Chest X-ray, PA view. Patient: 32 years old, sex F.
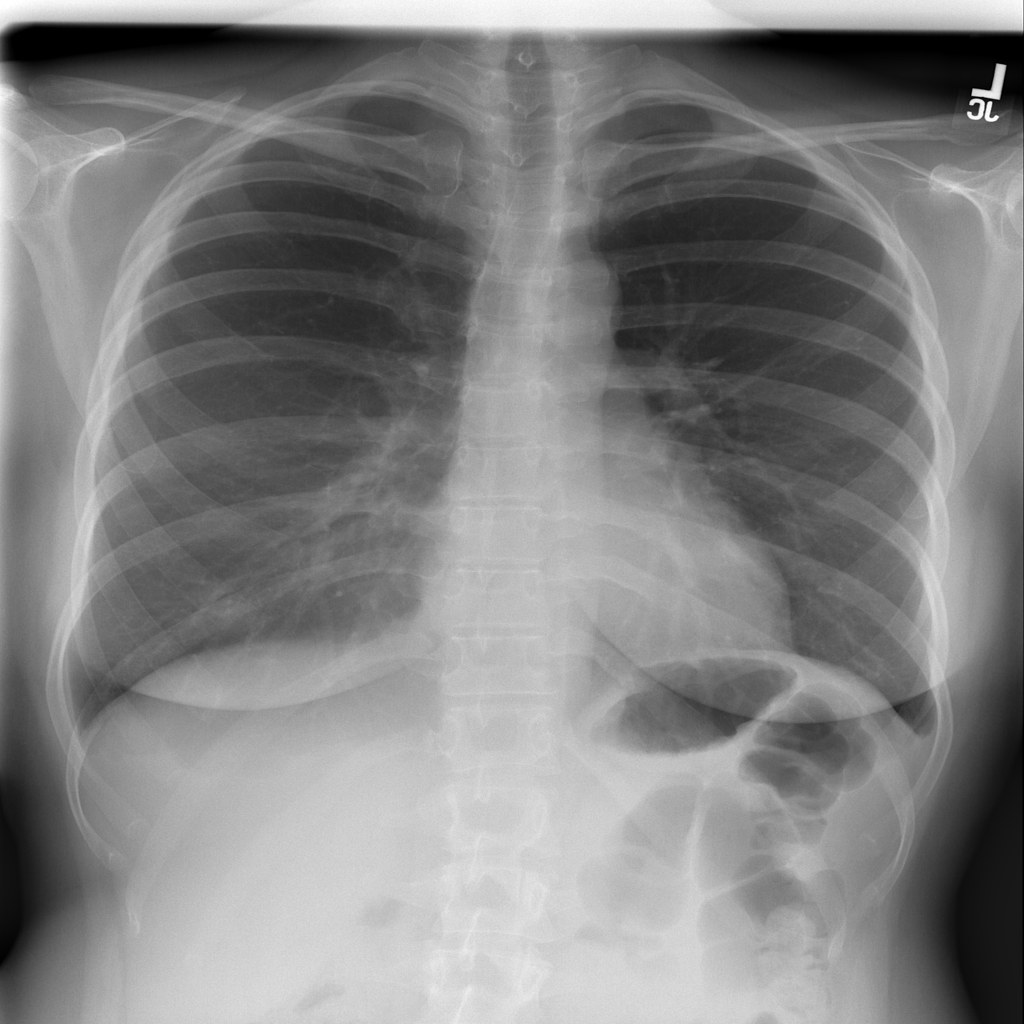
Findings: No Finding